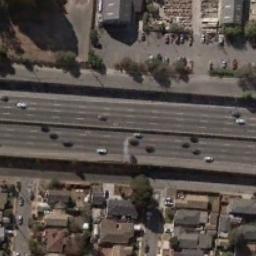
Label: freeway